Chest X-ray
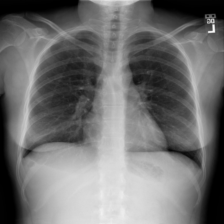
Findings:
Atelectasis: negative
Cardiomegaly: negative
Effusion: negative
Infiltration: negative
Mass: negative
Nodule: negative
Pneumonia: negative
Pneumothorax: negative
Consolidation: negative
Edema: negative
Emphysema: negative
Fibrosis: negative
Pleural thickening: negative
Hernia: negative